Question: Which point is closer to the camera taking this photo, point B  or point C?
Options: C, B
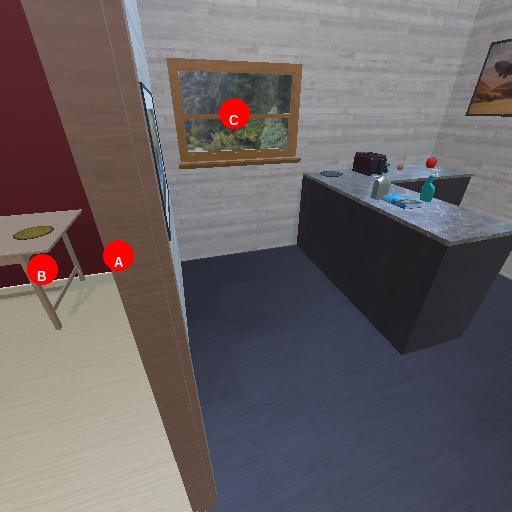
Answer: C